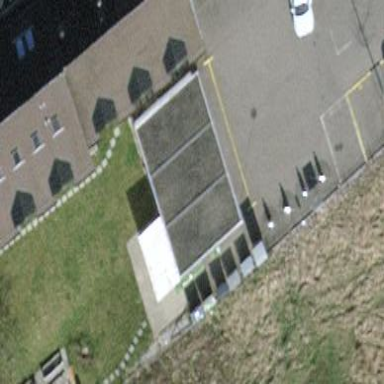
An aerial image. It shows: Group of garages.